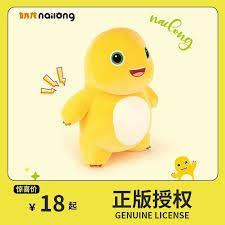
Label: nailong